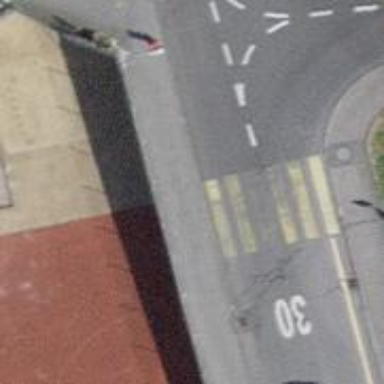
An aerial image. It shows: Kerb barrier.